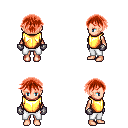
a pixel art fantasy rpg character, female body template, human, light skin, gold chest armor, white pants, red short bangs hairstyle, metal gloves, four views (front, back, left, right), 2x2 character sprite sheet, small pixel art, hard edges, no anti-aliasing